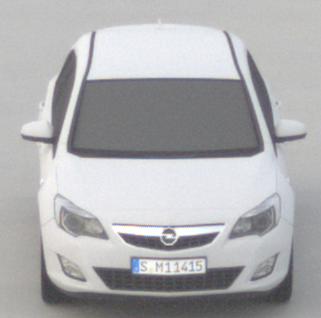
Make: Opel
Model: Astra 1.4 ecoFlex
Detailed model: Astra (J)
Model produced from: 2009/12
Model produced until: 2010/12
Doors: 5
Color: white
Road condition: dry road
Daytime: morning or afternoon
Contrast: low contrast